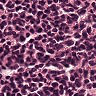
Metastatic tissue present: no